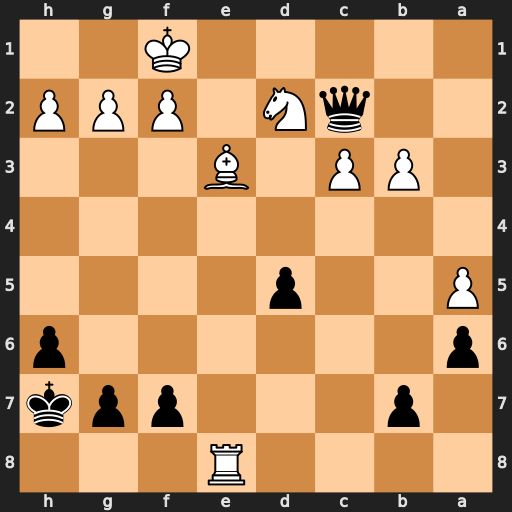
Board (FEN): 4R3/1p3ppk/p6p/P2p4/8/1PP1B3/2qN1PPP/5K2
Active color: b
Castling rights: -
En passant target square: -
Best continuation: Qd1#